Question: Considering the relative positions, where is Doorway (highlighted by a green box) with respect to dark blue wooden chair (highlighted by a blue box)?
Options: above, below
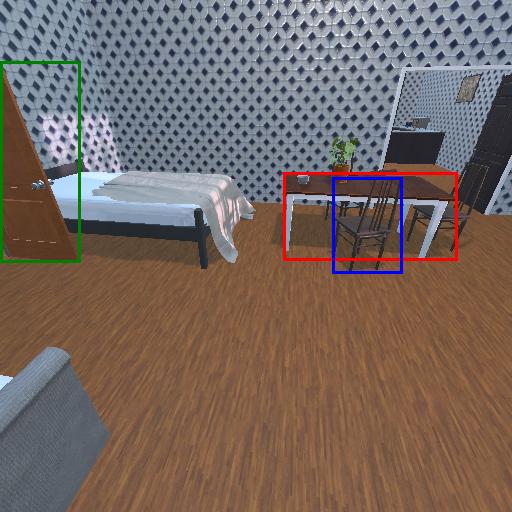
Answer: above